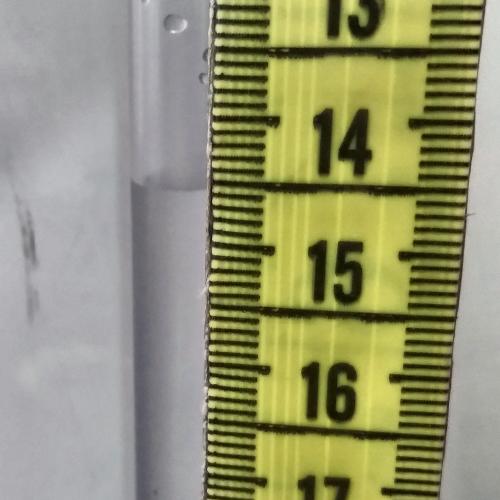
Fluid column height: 14.6 cm